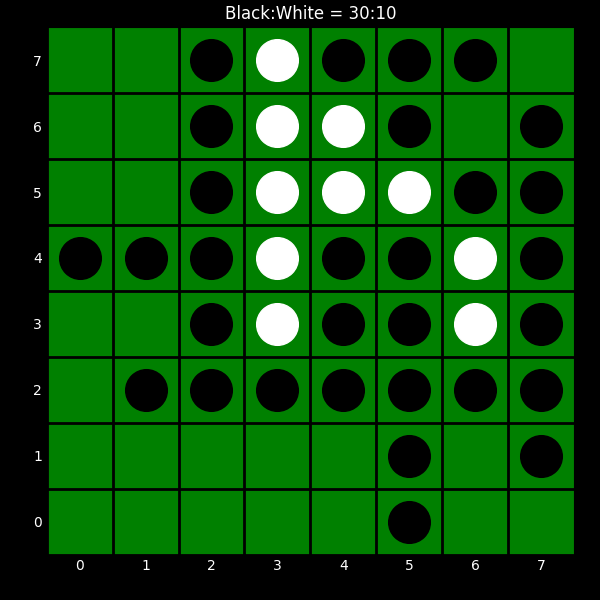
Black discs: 30
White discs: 10